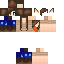
A female human skin with medium skin, wearing brown long hair dressed in a blue hoodie and brown shorts, featuring a closed mouth.